Question: I'm using a framework called <URL> for the HTML/Javascript/css portions of the project.
And if I add in <URL> to the mix with their basic render one single page example on Windows Phone 8 I see the device connect to Weinre and then instantly drop the connection.
If I run the test simple starter project from Cordova/PhoneGap Weinre has staid connected as long as I've needed it to.
There are previous questions here on Stack Overflow for Weinre dropping on WP8 that are from the beginning of 2013 and I've verified that the patch recommended is being used. (The very latest version of Weinre from npm).
I don't really know where to start looking for why it drops the connection, especially since I haven't been able to find any good way of seeing what is going on in the simulator/on the device. I've seen that Visual Studio gives me a very bare bones log of what's going on:

Anyone got a suggestion for where I could start looking or how to turn on better logging?
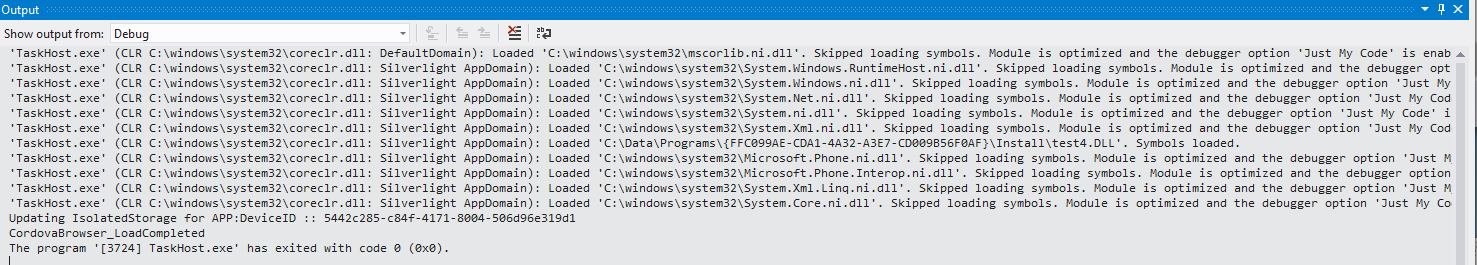
Answer: I've tracked down that this is a bug somewhere within WP8 when using 'history.replaceState'.
The bug is now reported with Cordova as <URL>.